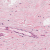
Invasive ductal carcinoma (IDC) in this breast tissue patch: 0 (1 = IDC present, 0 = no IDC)